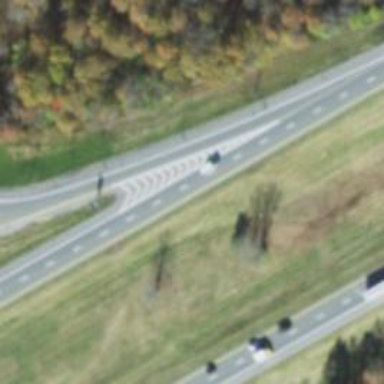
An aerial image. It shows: Solid road edge marking is visible.